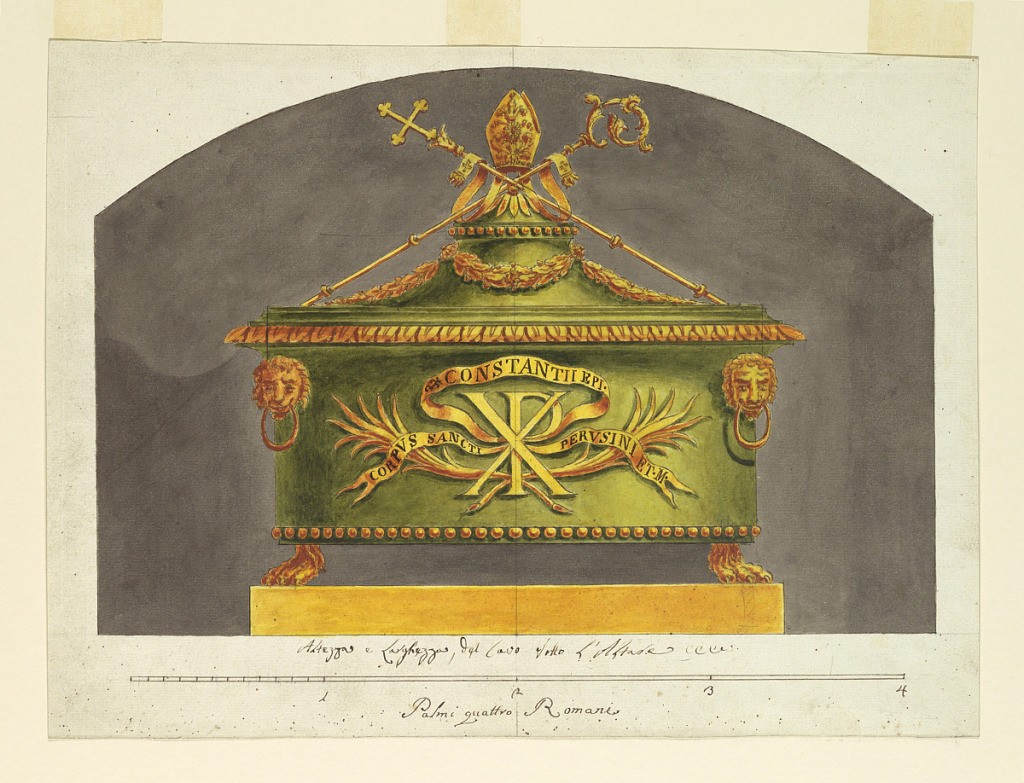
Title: Sarcophagus for the Relic
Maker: Luigi Righetti, Italian, 1780 - 1819
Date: ca. 1825
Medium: Pen and brown ink, watercolor, over graphite Support: white laid paper
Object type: Drawing
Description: Scale: in pen and brown ink, lower center, in palmi quattro Romani